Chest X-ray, AP view. Patient: 45 years old, sex F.
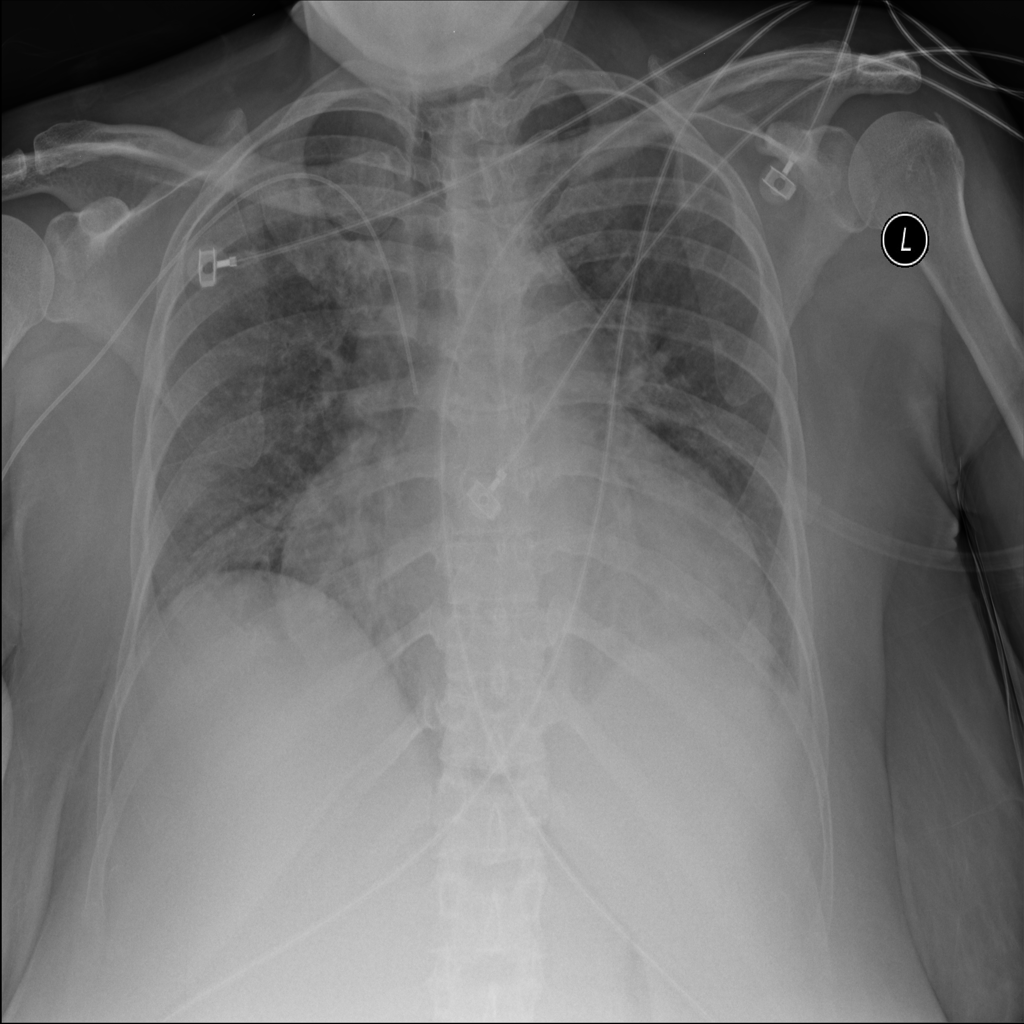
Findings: Cardiomegaly